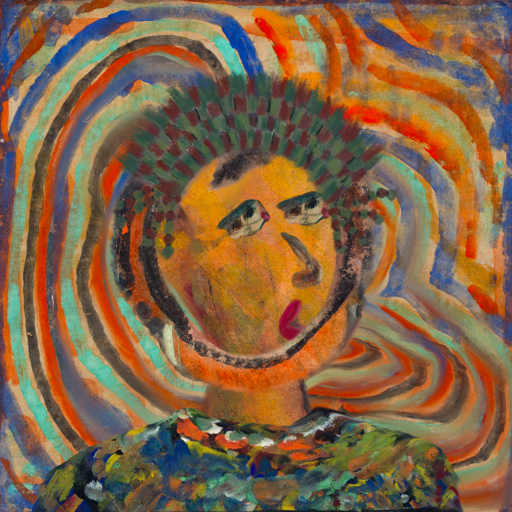
Background: Sisters, Head And Neck Side: Gypsy_Mother, Face Side: Pipe, Bust: An_Impression, Hair Side: Childish, Head Accessory: After_Raid_Crown, Second Necklace: Blank, Necklace: Blank, Baby: Blank